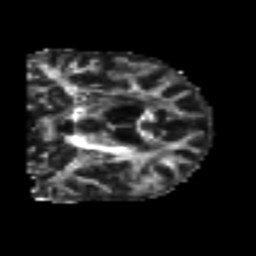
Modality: FA
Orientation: coronal
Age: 77
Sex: male
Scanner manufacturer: siemens
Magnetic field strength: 3 T
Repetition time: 4.999 s
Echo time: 0.07946 s